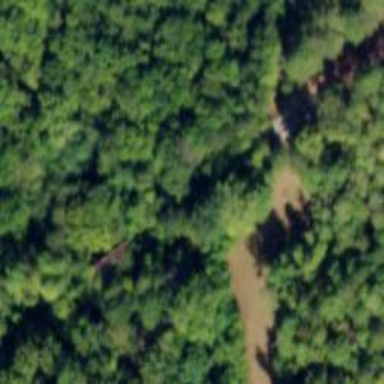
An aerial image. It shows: Disused railway bridge.